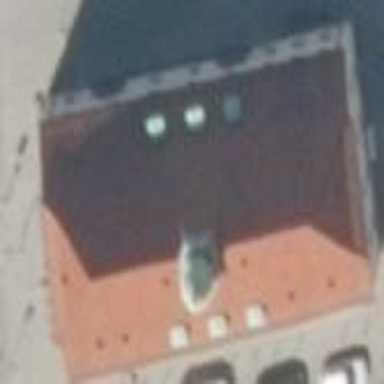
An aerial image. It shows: Town hall building.